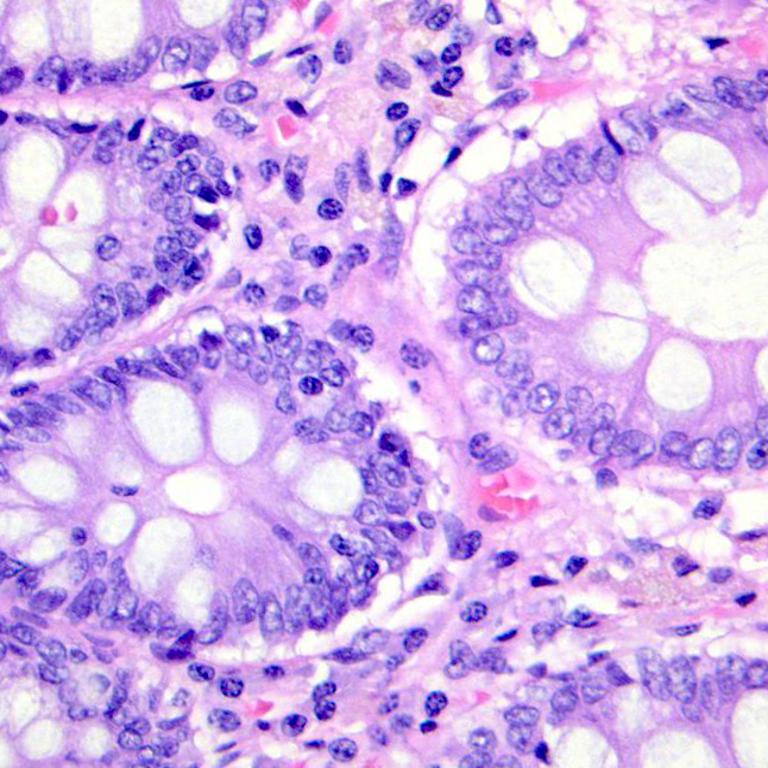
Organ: colon
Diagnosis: benign